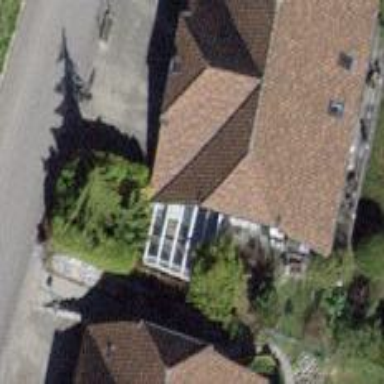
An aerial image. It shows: Simple and straightforward house.